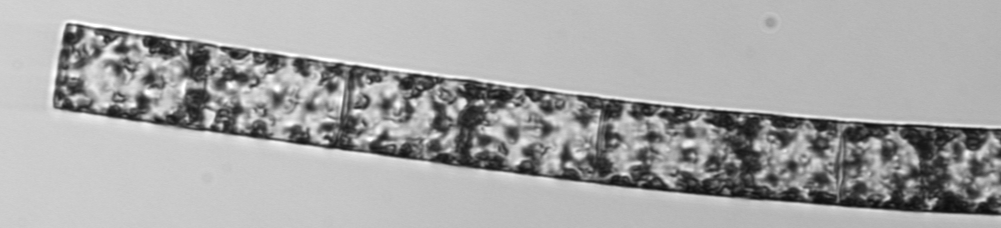
Label: Guinardia_flaccida